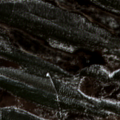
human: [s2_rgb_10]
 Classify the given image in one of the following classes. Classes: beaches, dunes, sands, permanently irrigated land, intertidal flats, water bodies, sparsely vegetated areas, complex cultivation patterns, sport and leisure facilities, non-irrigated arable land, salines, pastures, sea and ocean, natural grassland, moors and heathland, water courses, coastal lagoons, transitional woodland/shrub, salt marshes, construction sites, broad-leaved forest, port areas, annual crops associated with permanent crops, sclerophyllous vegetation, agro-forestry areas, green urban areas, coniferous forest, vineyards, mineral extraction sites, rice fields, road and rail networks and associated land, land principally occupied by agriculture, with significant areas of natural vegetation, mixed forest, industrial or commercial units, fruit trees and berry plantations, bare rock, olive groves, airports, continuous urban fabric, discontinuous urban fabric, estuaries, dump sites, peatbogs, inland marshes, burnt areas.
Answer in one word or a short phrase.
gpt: coniferous forest, mixed forest, peatbogs, water bodies